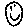
Label: smiley face